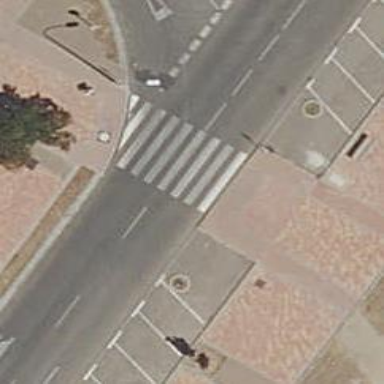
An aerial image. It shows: Crossing on the road.